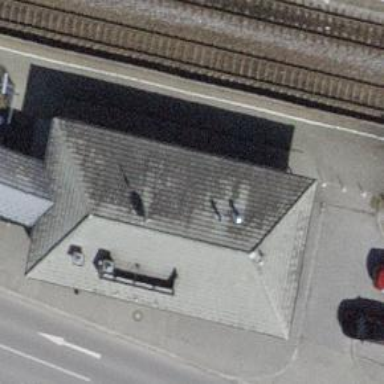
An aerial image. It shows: Restaurant.